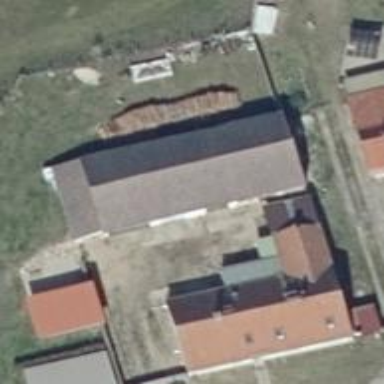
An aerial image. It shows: House with flat dark grey roof. The house has multiple parts.